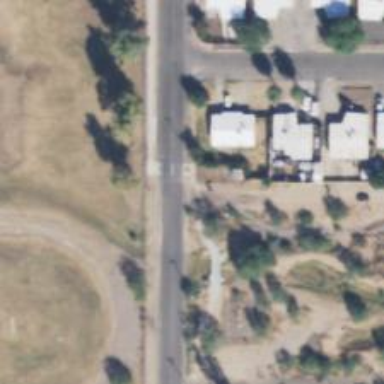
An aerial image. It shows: Alleyway designated as service road.